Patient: sex M, age 63
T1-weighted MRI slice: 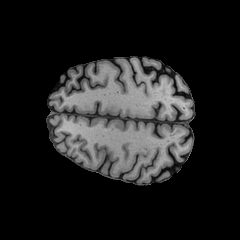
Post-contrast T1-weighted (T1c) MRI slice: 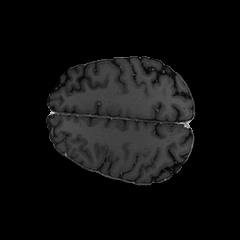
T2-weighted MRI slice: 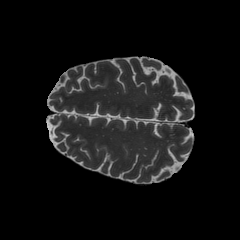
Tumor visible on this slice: no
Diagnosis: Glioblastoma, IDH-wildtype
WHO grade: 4